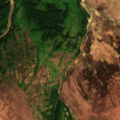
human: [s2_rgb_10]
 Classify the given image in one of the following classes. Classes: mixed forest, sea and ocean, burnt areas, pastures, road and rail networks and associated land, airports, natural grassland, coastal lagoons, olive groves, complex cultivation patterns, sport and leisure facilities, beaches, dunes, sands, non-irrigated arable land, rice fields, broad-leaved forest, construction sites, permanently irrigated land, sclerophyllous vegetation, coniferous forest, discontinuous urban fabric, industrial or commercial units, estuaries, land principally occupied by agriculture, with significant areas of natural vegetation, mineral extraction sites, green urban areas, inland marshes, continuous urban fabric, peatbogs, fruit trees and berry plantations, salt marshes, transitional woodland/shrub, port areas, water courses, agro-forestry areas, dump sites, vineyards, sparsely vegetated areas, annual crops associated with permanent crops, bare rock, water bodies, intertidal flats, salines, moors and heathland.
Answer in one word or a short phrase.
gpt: coniferous forest, transitional woodland/shrub, peatbogs